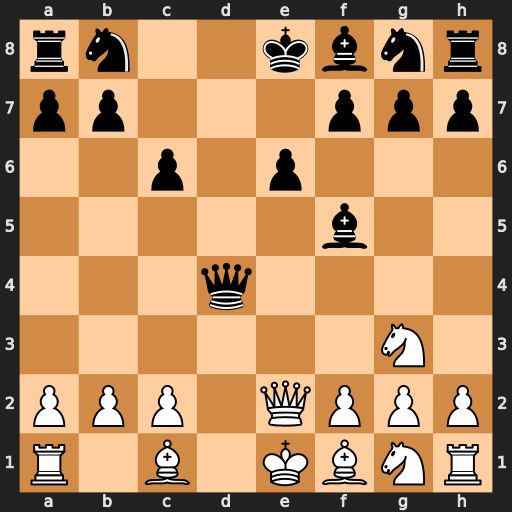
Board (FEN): rn2kbnr/pp3ppp/2p1p3/5b2/3q4/6N1/PPP1QPPP/R1B1KBNR
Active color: w
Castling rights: KQkq
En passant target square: -
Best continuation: Nxf5 Bb4+ c3 Bxc3+ bxc3